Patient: sex M, age 71
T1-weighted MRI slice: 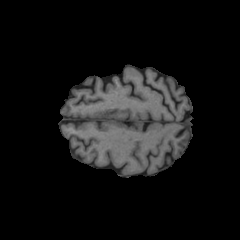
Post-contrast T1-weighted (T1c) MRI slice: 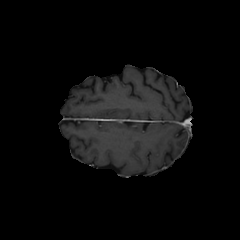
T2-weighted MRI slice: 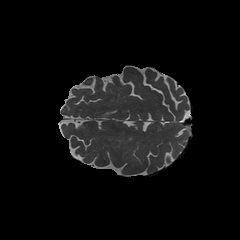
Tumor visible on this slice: no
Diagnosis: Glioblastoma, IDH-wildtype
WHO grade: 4